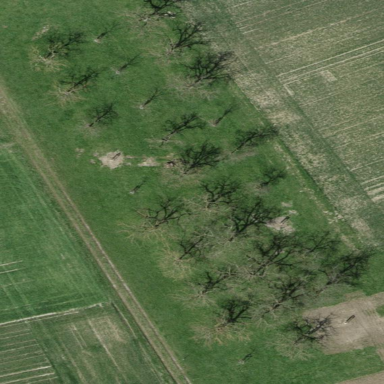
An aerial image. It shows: Orchard.